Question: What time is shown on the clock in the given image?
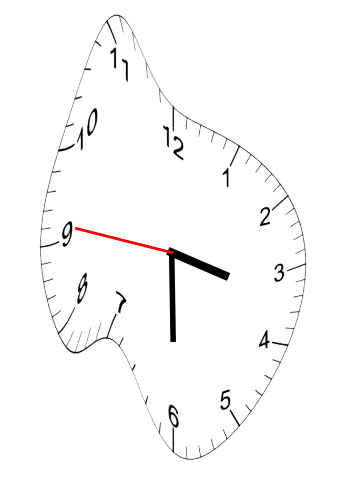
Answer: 03:29:46